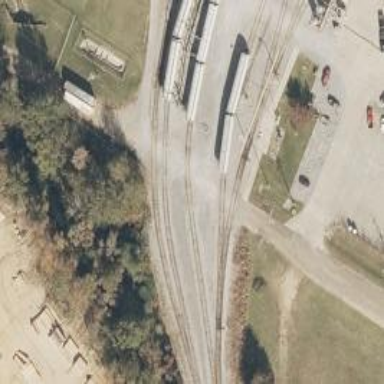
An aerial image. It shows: Railway spur service.